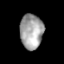
Tissue: lung
Cell type: Epithelial cells
Senescence score: 0.2317
Nuclear area (px): 789
Mean DAPI intensity: 162.473